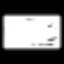
Label: frog